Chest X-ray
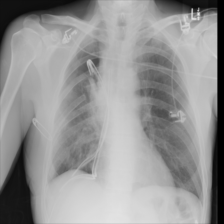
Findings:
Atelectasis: negative
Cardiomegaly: negative
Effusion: negative
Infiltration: negative
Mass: negative
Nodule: negative
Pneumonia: negative
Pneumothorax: positive
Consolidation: negative
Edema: negative
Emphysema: negative
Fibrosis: negative
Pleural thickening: negative
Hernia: negative